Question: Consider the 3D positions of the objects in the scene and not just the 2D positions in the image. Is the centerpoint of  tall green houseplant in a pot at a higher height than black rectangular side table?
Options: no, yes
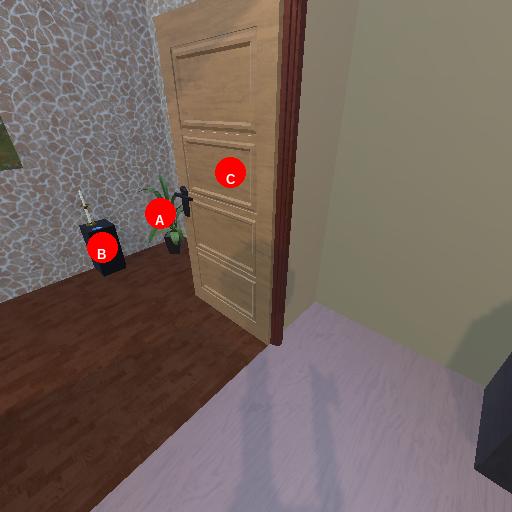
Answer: no